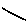
Label: line